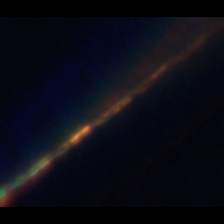
Taxon: Psuedo-nitzschia
Group: Diatoms